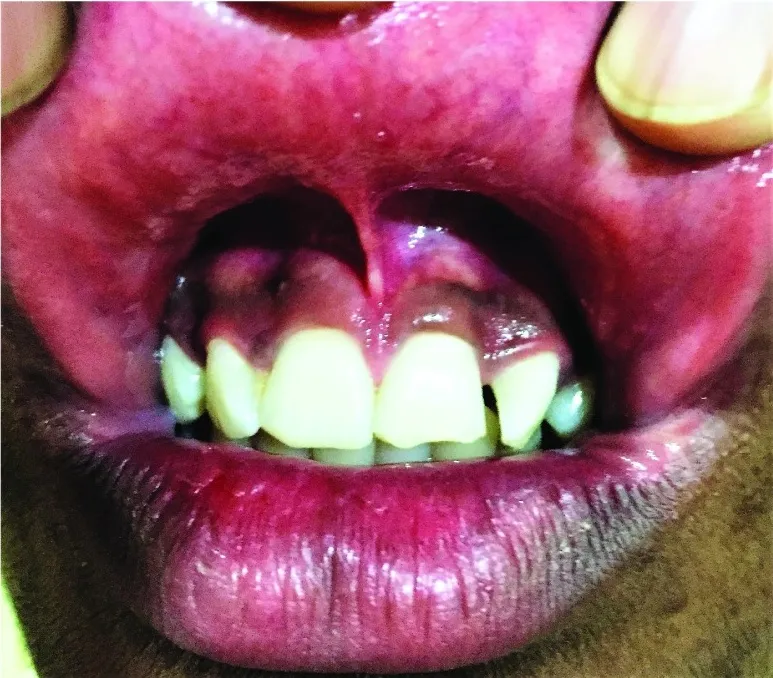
Mild desquamative gingivitis with gingival hyperpigmentation.
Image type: pathology (h&e)